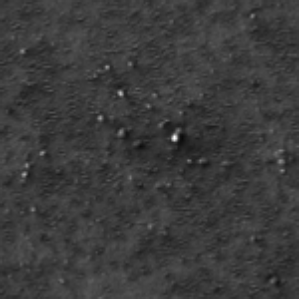
Label: frost